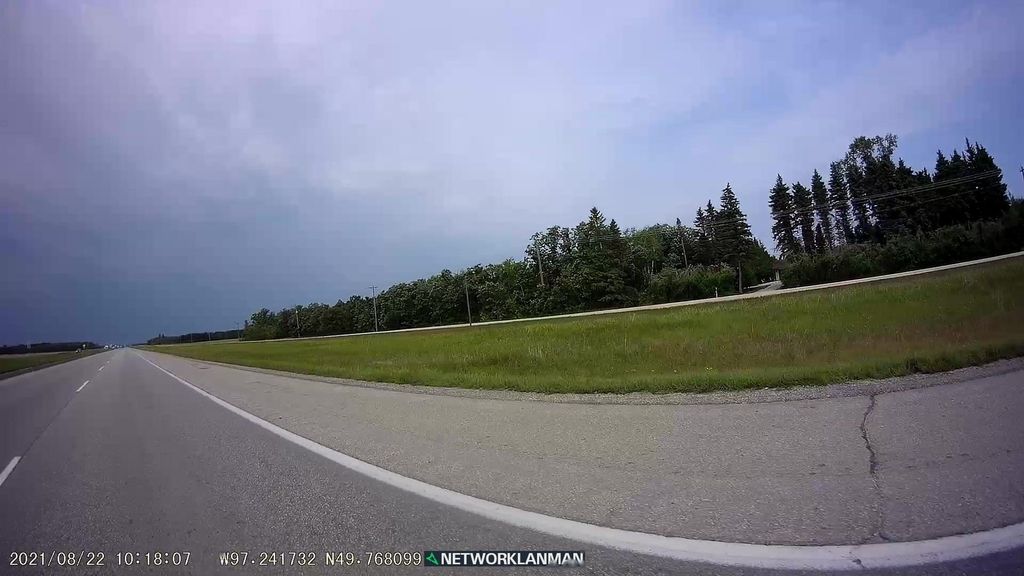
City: winnipeg